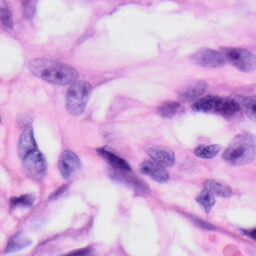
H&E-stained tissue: Skin